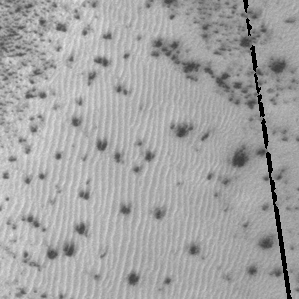
Label: frost